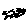
Label: zigzag